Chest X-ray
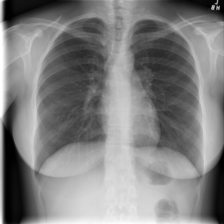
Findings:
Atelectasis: negative
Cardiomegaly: negative
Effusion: negative
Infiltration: negative
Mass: negative
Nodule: negative
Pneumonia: negative
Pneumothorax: negative
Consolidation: negative
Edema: negative
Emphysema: negative
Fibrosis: negative
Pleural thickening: negative
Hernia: negative